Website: bh-photo
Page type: billing-address
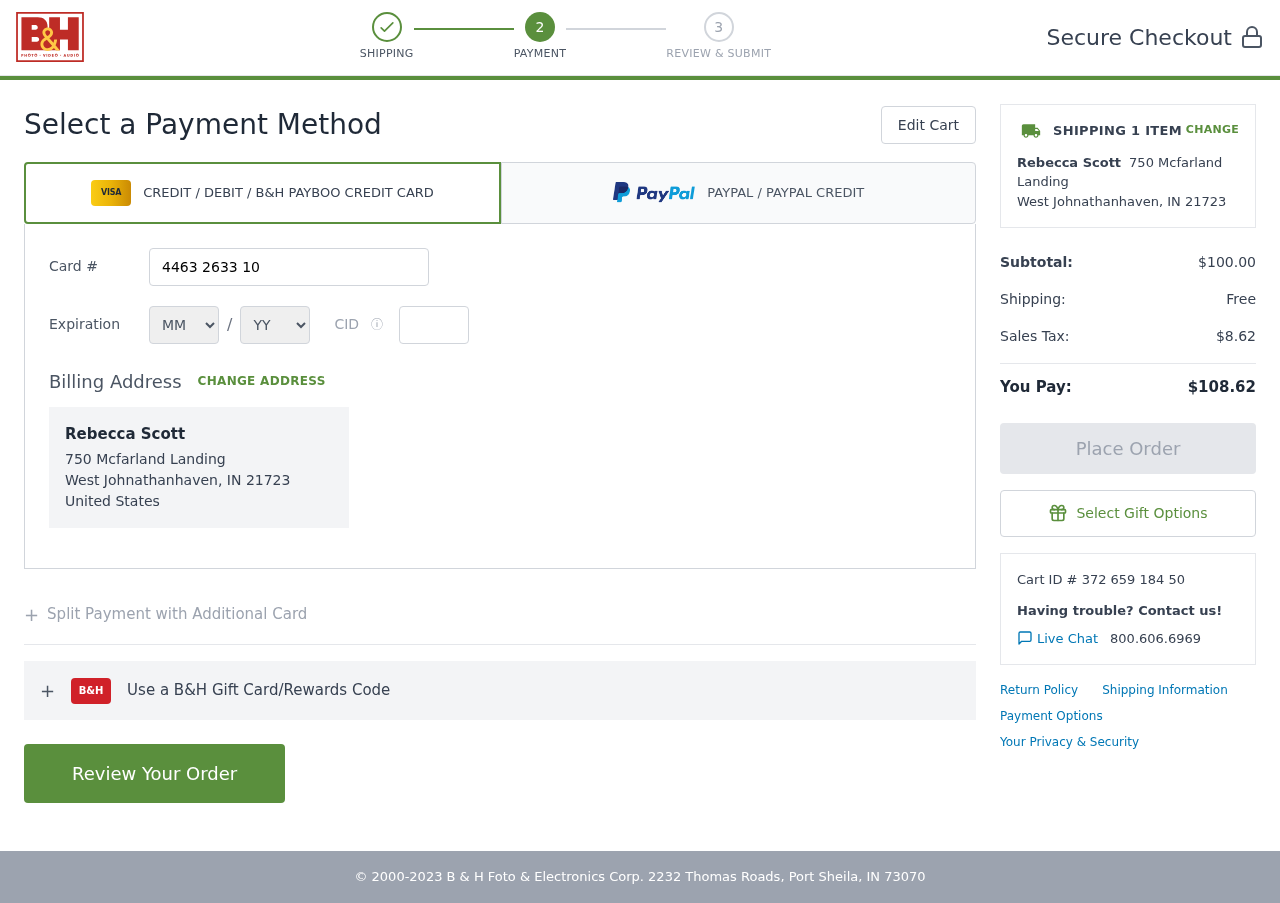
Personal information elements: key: PII_CARD_CVV
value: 317
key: PII_CARD_EXPIRY_MONTH
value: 06
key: PII_CARD_EXPIRY_YEAR
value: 28
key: PII_CARD_NUMBER
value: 4463 2633 1057 6380
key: PII_CITY_STATE_ZIP
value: West Johnathanhaven, IN 21723
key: PII_COUNTRY
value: United States
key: PII_FULLNAME
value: Rebecca Scott
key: PII_STREET
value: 750 Mcfarland Landing
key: PII_FULLNAME2
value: Rebecca Scott
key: PII_CITY
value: West Johnathanhaven
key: PII_STATE_ABBR
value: IN
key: PII_POSTCODE
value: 21723
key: PII_POSTCODE_FULL
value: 21723
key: PII_CITY_STATE
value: West Johnathanhaven, IN
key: PII_POSTCODE_NUMERIC
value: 21723
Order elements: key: ORDER_NUM_ITEMS
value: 1
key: ORDER_SUBTOTAL
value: $100.00
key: ORDER_SHIPPING_COST
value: Free
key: ORDER_TAX
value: $8.62
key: ORDER_TOTAL
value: $108.62
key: ORDER_ID
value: Cart ID # 372 659 184 50